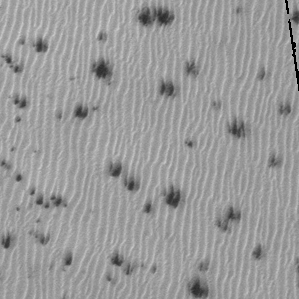
Label: frost